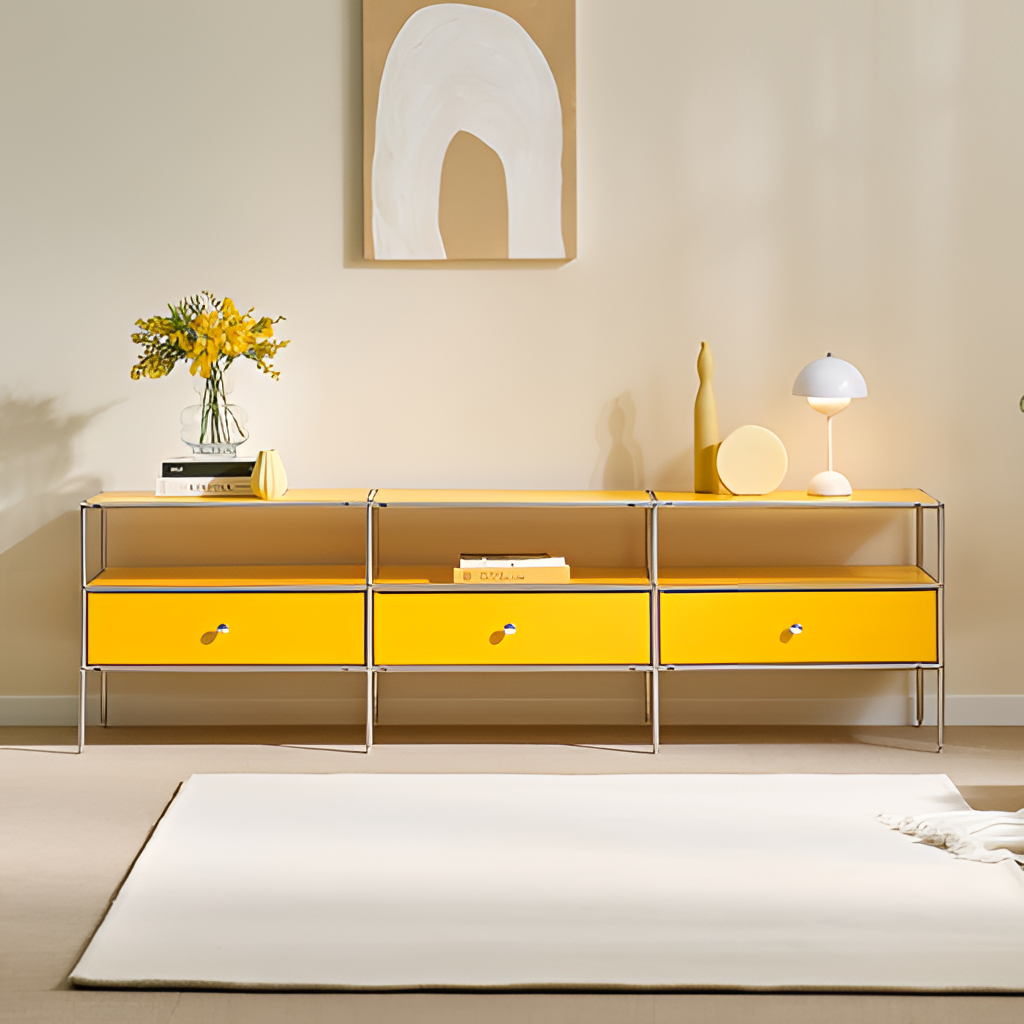
living room, yellow metal console, modern, paint wallpaper, with solid pattern, carpet flooring, with large square pattern